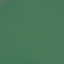
Label: SeaLake